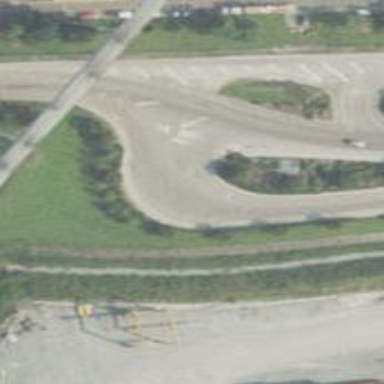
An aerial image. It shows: Primary link highway.